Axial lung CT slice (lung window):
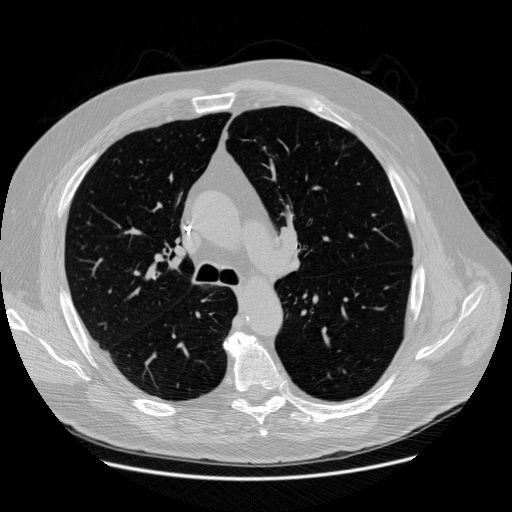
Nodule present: no